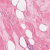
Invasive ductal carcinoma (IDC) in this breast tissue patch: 0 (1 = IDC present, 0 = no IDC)